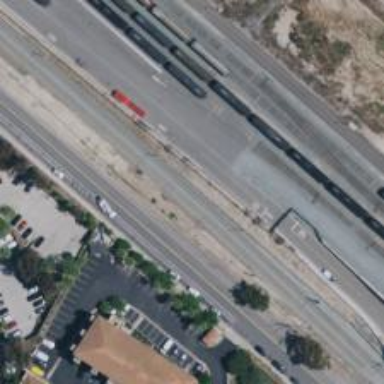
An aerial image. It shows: Light rail electrified with contact line.